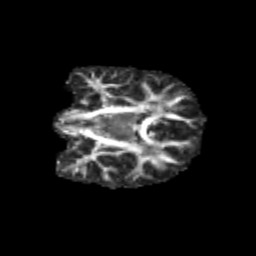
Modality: FA
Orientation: coronal
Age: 14
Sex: female
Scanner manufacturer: siemens
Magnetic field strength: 3 T
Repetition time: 3.8 s
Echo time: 0.07 s